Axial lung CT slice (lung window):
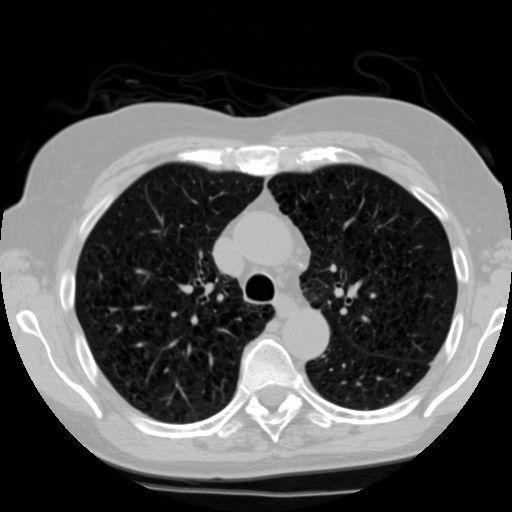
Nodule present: no